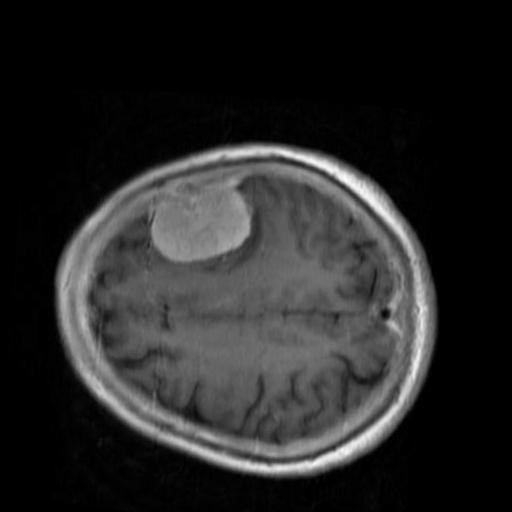
Label: brain_menin